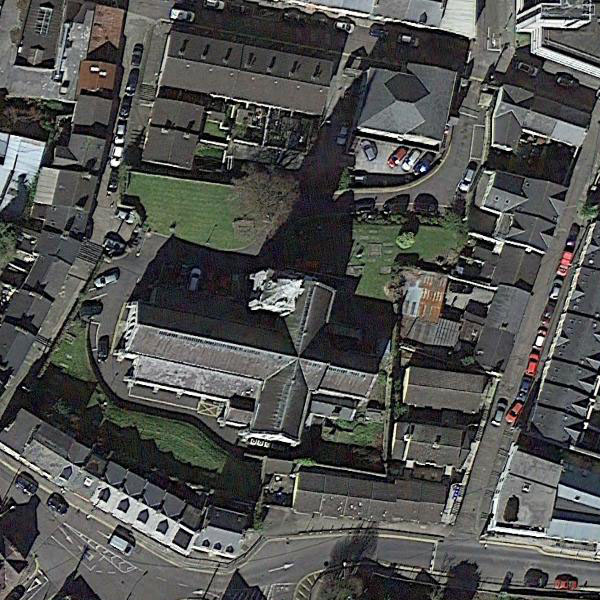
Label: Church